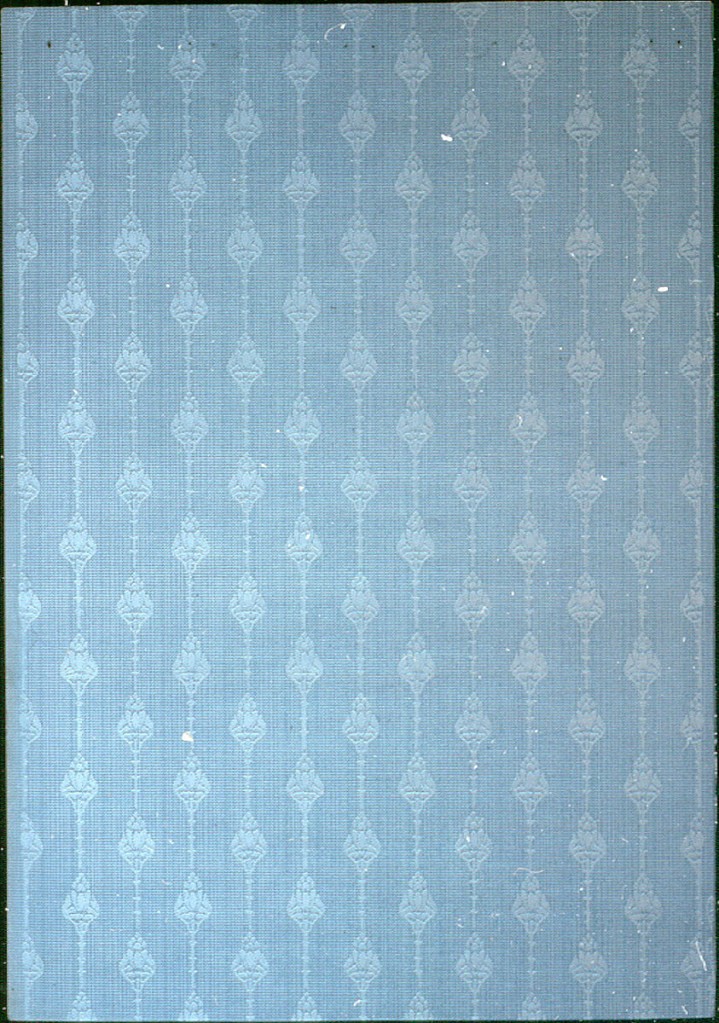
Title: Sidewall - sample
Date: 1906–07
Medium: Machine-printed
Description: Vertical stripes of stylized tulips connected to each other by 1 1/2 inche straight lines (stems). A fine line texture covers the entire background.